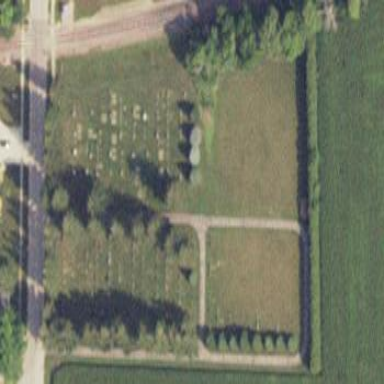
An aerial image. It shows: Cemetery.